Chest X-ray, PA view. Patient: 27 years old, sex F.
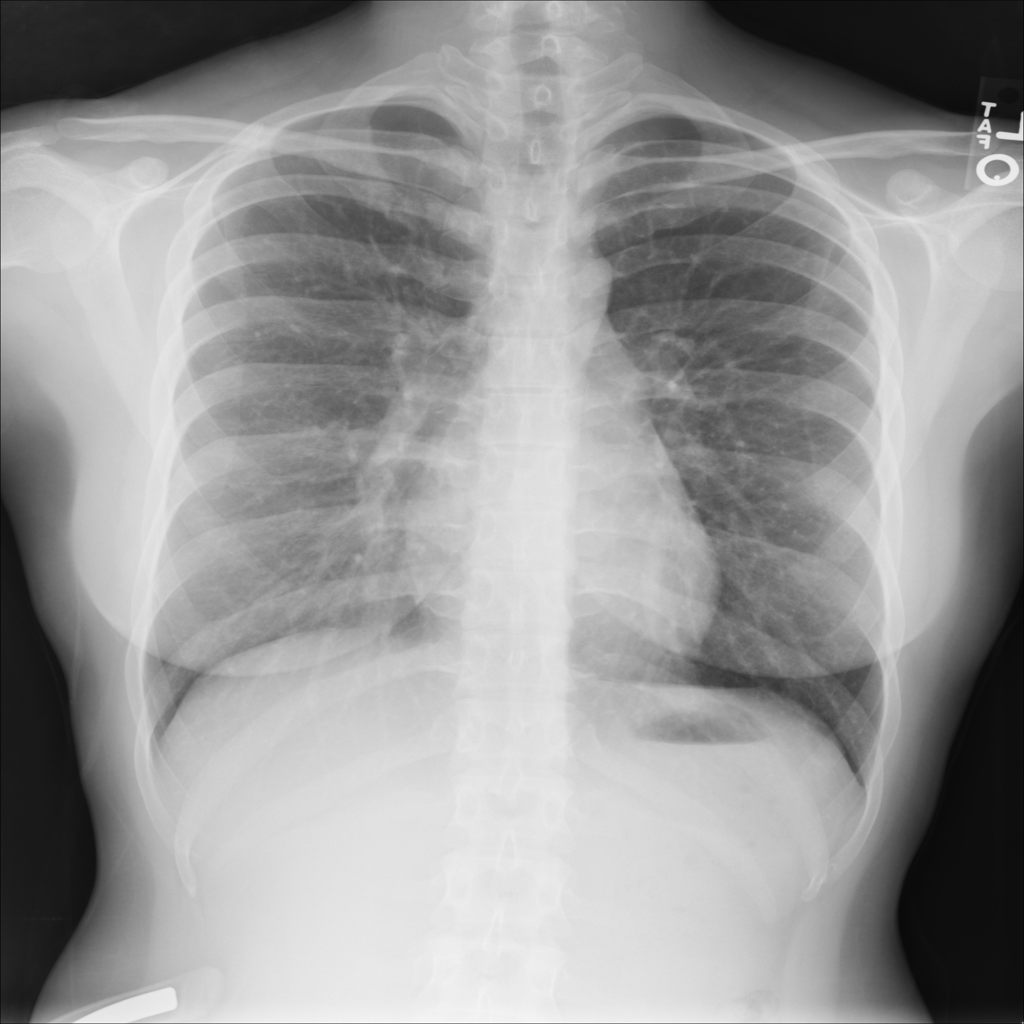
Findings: No Finding